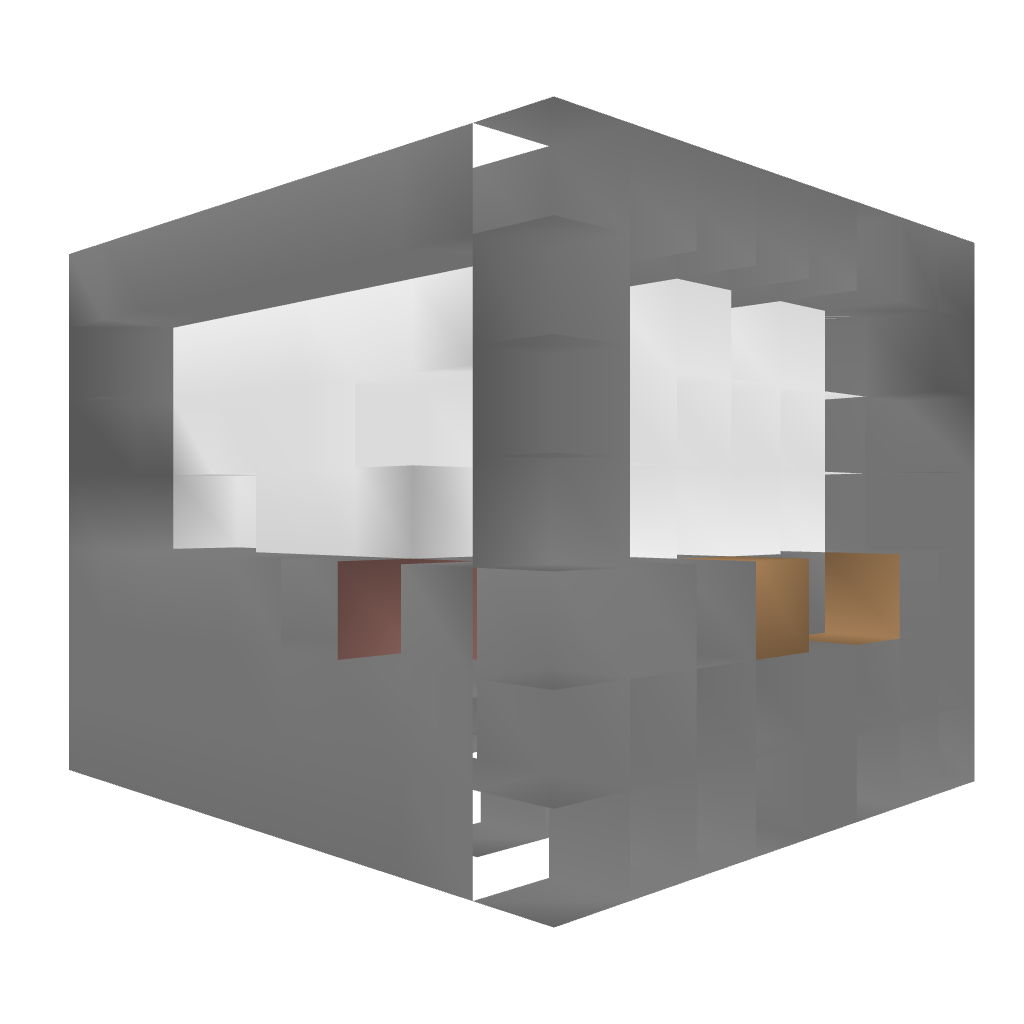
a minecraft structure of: Zombie Trap bad low quality